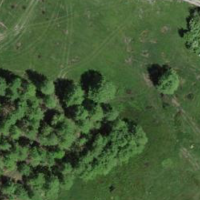
EUNIS habitat code: 57
Species observed at this site:
Tettigonia viridissima